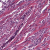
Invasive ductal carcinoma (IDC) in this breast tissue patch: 1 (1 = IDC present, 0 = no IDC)